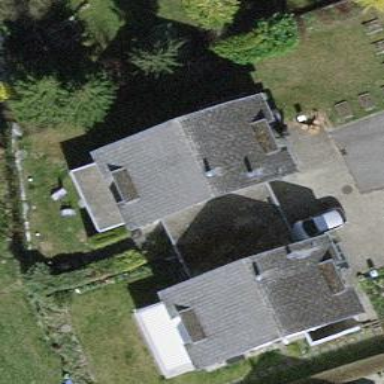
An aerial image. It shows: Building with tile roof.